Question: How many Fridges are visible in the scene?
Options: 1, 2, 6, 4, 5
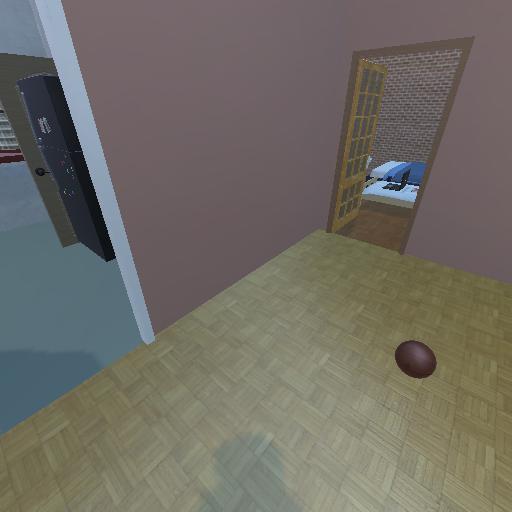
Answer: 1